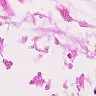
Metastatic tissue present: no